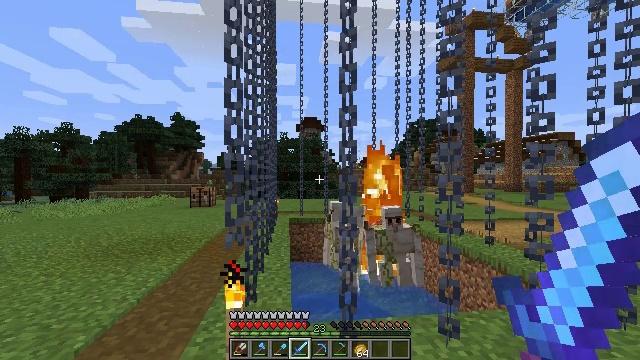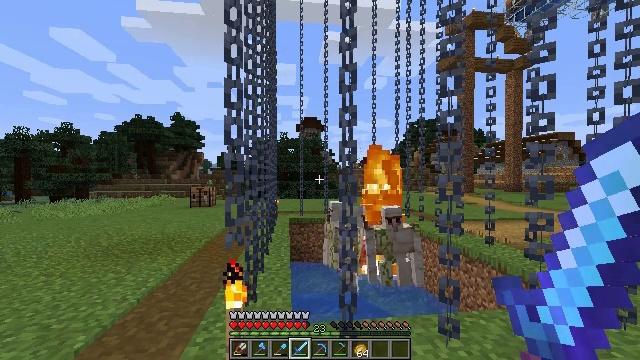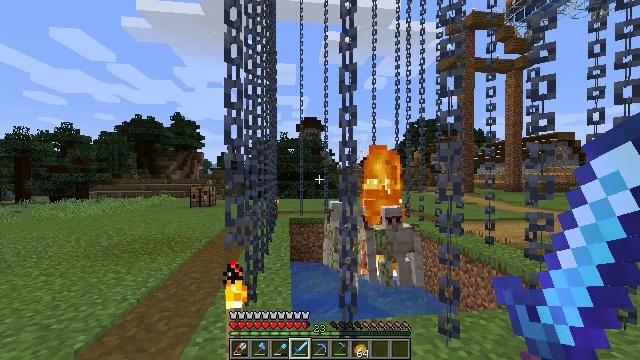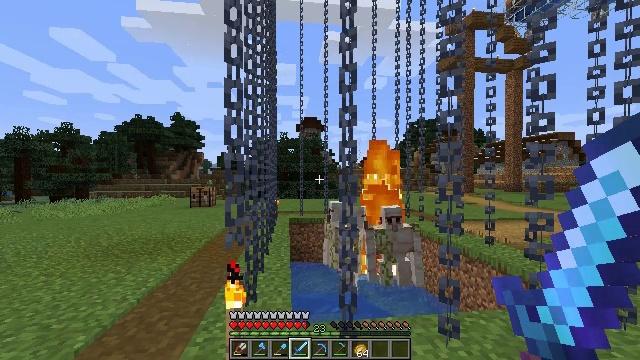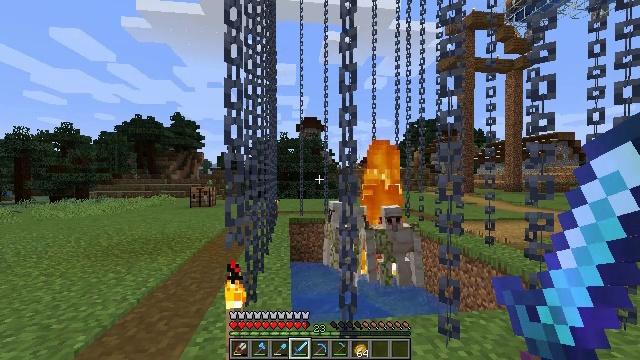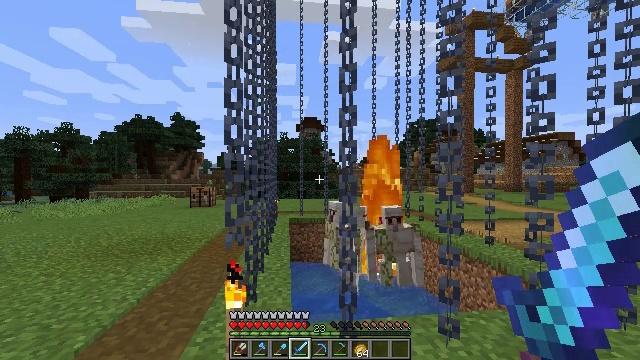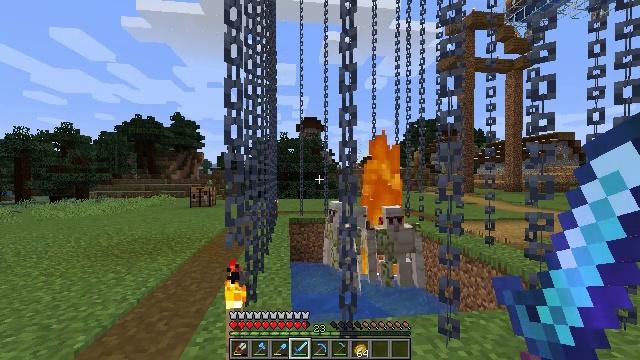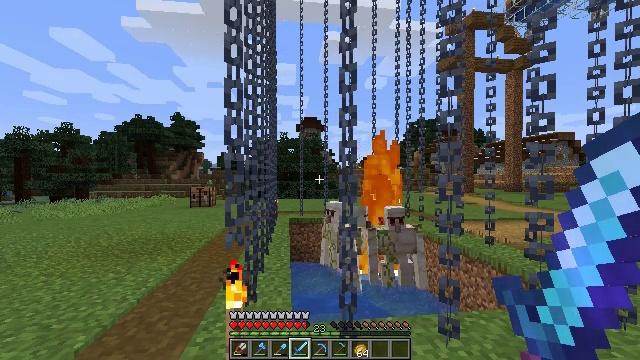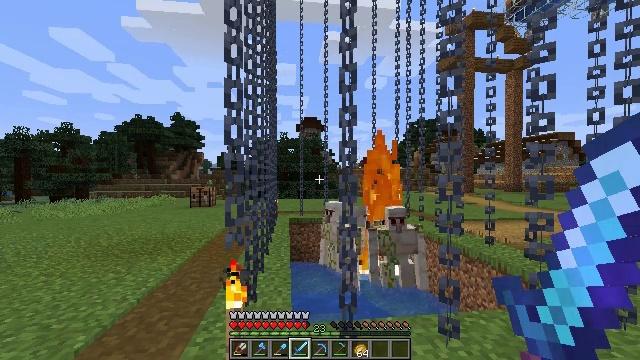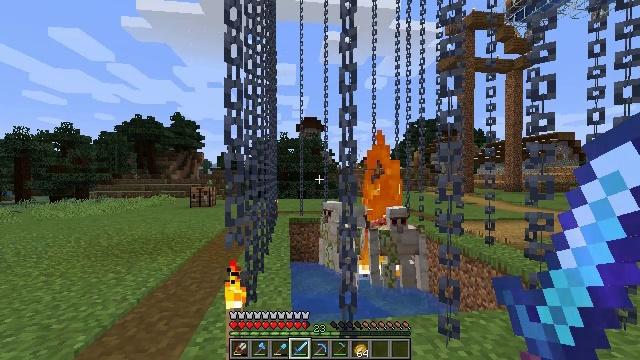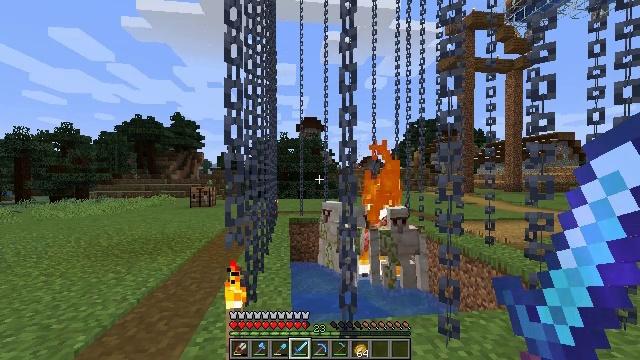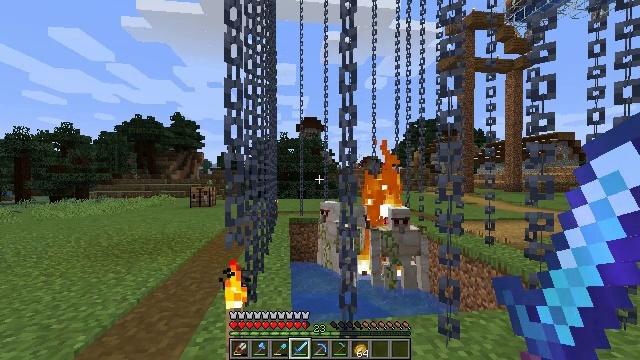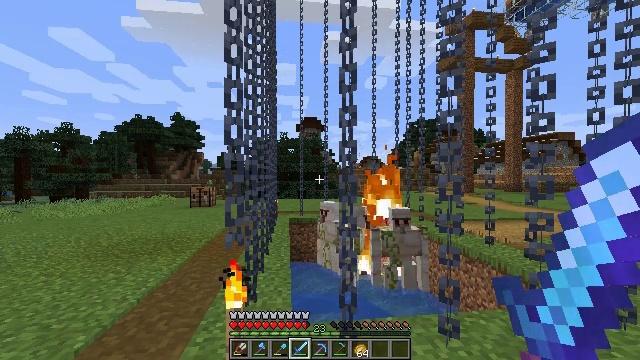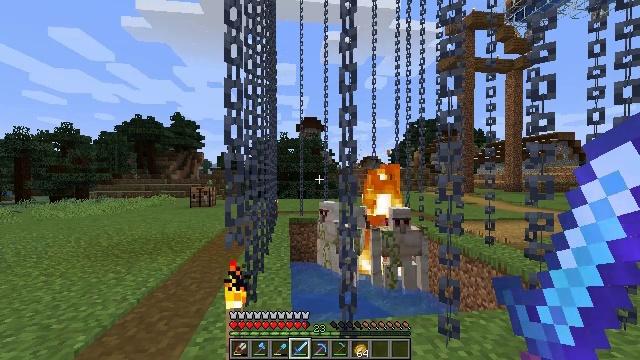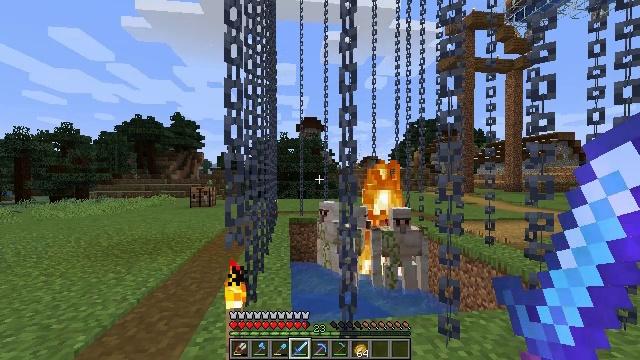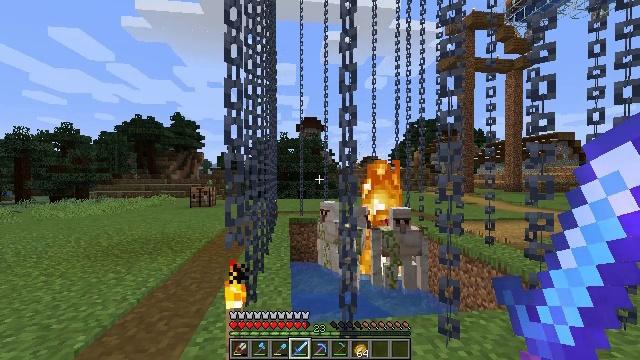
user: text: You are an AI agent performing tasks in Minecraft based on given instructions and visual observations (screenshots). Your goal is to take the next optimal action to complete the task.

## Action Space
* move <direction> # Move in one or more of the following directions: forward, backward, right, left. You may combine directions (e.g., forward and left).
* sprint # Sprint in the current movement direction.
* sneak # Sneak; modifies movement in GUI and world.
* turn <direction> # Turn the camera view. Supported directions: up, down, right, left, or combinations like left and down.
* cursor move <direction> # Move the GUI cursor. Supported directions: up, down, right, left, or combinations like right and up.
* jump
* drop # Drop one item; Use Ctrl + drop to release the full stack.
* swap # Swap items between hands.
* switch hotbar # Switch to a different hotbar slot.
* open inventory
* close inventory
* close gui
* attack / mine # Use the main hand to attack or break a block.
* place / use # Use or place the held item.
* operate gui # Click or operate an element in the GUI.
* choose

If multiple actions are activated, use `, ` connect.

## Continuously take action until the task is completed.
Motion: motion action
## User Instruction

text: Harvest potatoes.
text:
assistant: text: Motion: no_op
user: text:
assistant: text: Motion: no_op
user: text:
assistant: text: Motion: no_op
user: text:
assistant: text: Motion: no_op
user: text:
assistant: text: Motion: no_op
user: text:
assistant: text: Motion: no_op
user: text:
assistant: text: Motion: no_op
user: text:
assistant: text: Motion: no_op
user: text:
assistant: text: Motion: no_op
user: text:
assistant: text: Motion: no_op
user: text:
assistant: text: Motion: no_op
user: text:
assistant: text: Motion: no_op
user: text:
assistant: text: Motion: no_op
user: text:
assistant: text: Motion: no_op
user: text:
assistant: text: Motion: no_op
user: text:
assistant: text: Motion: no_op
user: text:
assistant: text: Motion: no_op
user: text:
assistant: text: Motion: no_op
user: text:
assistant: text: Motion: no_op
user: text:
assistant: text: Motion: no_op
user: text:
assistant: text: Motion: no_op
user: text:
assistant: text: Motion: no_op
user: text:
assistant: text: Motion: no_op
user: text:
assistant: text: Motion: no_op
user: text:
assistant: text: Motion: no_op
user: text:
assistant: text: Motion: no_op
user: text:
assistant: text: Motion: no_op
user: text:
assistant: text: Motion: no_op
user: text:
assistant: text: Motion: no_op
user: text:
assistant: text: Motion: no_op